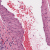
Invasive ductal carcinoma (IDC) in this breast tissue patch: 1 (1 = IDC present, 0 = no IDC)